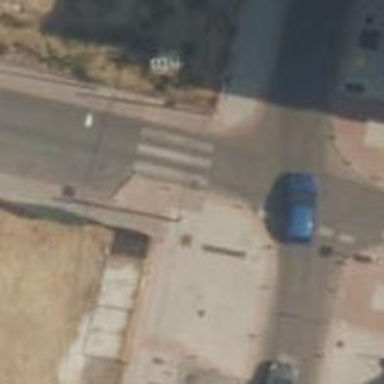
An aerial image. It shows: Uncontrolled zebra crossing on the road.